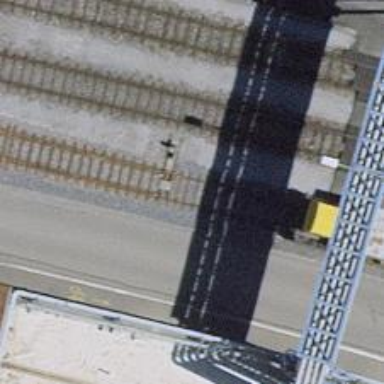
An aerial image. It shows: Railway switch.